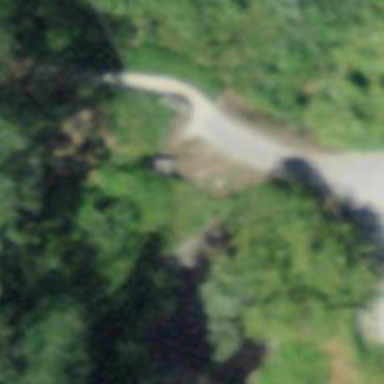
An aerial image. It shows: Track road with bridge.